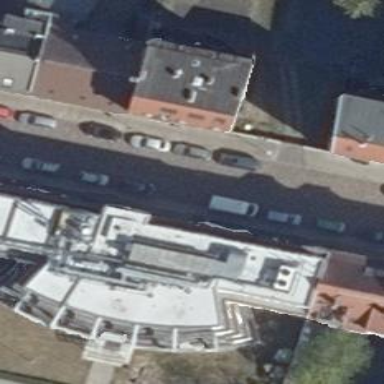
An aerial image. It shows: Building.